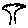
Label: tree